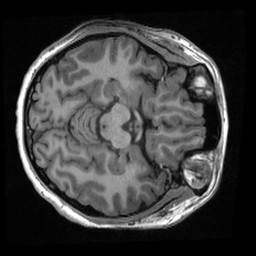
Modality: T1w
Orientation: axial
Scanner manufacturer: ge
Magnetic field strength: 3 T
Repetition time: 0.00766 s
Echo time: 0.002936 s